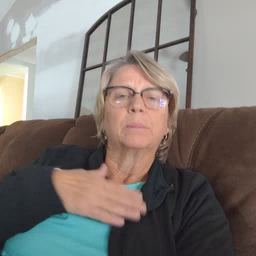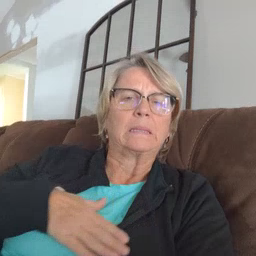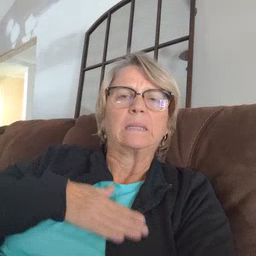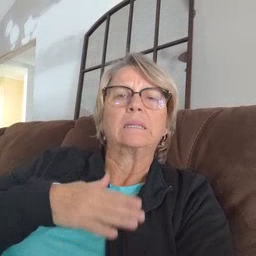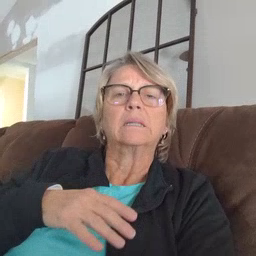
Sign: please